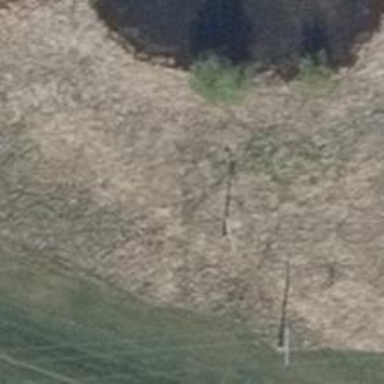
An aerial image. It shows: Minor power line.